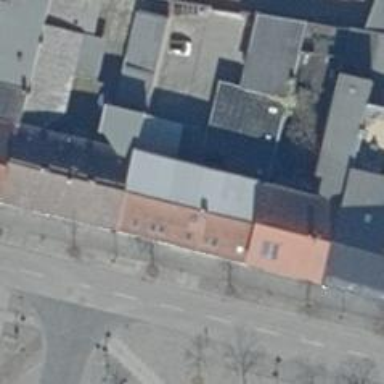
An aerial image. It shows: Clothing store.